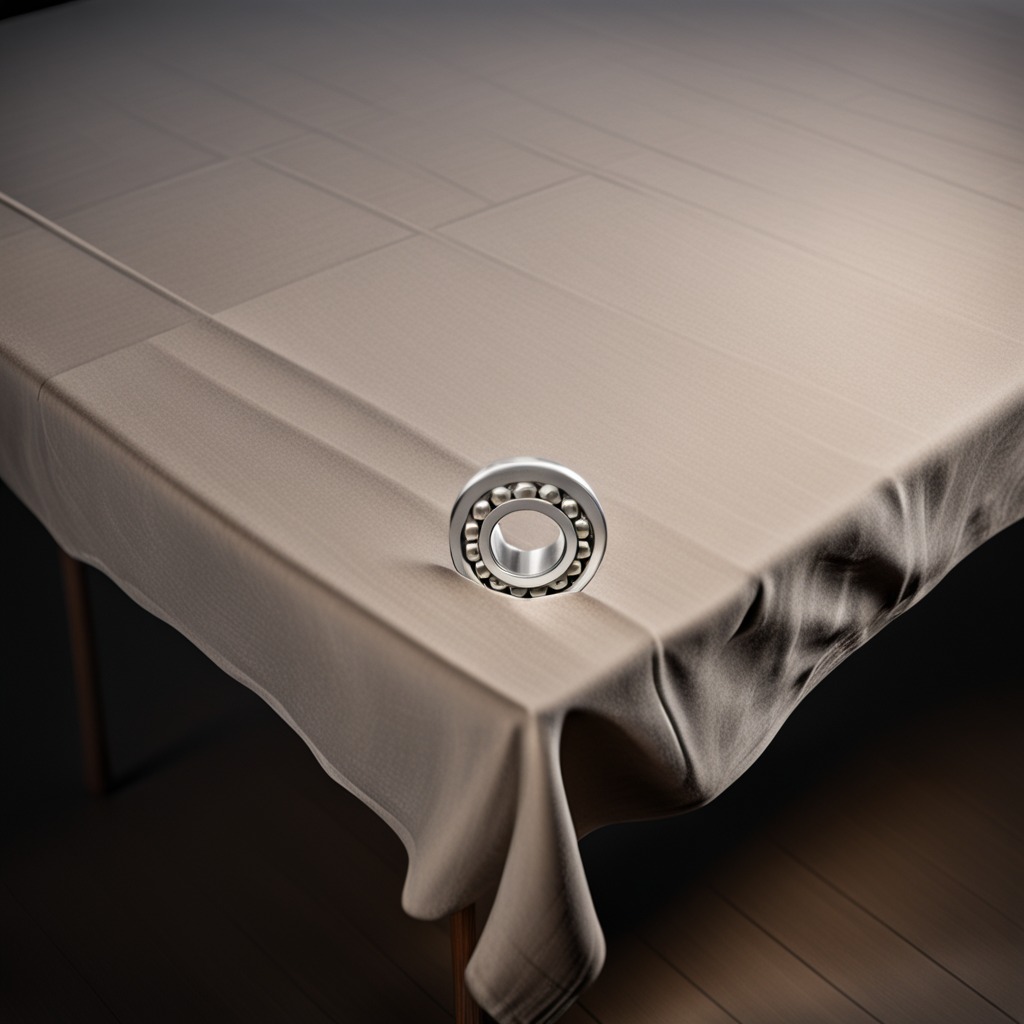
A metal ball bearing lies on a wooden table inside a workshop at night.